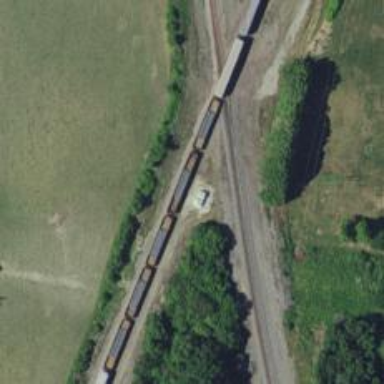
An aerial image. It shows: Junction on the railway.